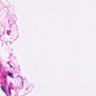
Metastatic tissue present: no